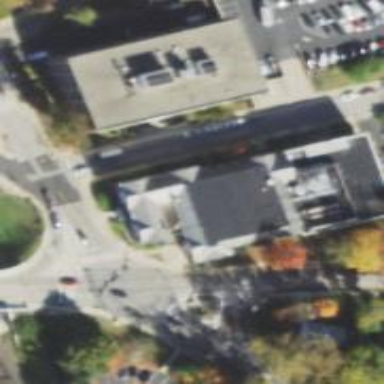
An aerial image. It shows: Office building.